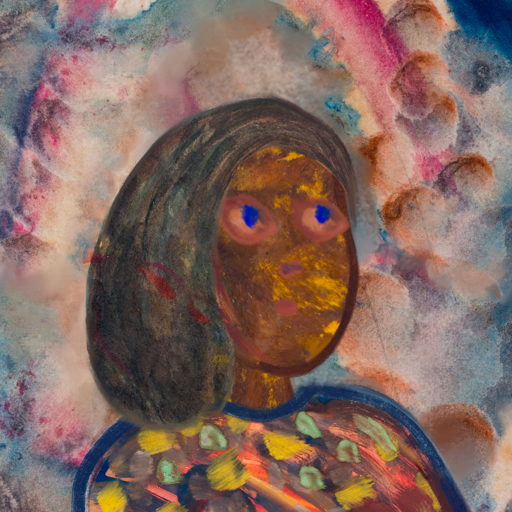
Background: Rupkatha, Head And Neck Side: Comrade, Face Side: Mother_And_Son_Mother, Bust: Mother_And_Son_Mother, Hair Side: Gypsy_Mother, Head Accessory: Blank, Second Necklace: Blank, Necklace: Blank, Baby: Blank